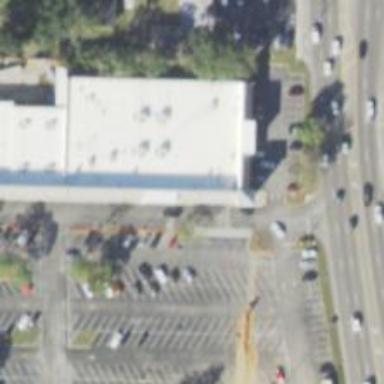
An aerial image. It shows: Parking space.